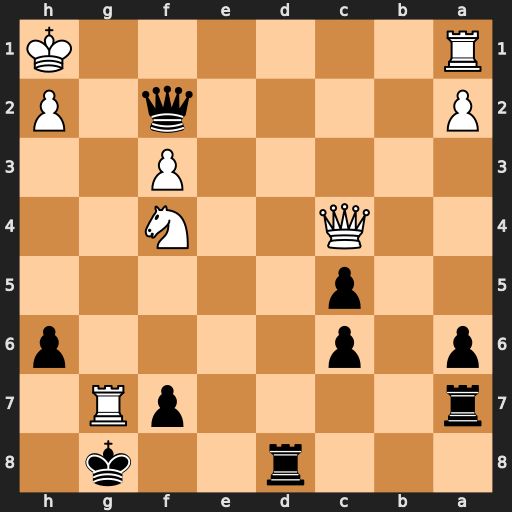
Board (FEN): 3r2k1/r4pR1/p1p4p/2p5/2Q2N2/5P2/P4q1P/R6K
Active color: b
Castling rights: -
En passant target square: -
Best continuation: Kxg7 Nh5+ Kf8